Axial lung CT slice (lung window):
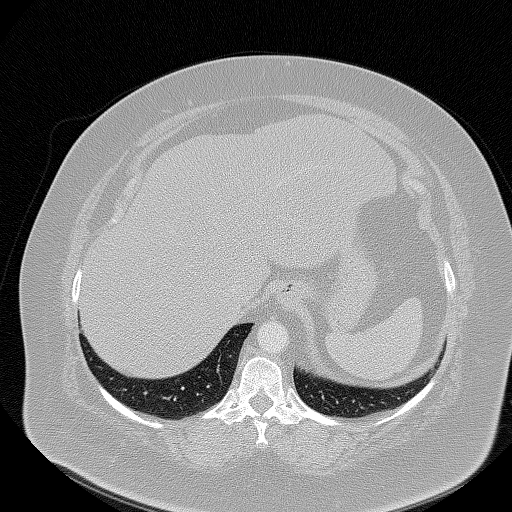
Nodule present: no